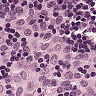
Metastatic tissue present: no